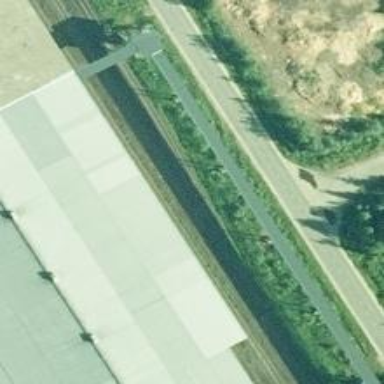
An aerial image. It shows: Railway yard used for servicing trains.